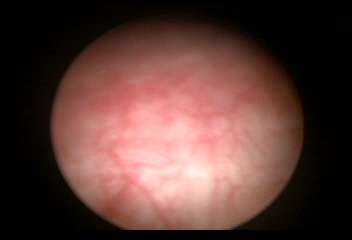
Modality: WLC
Class: Normal mucosa
Bladder cancer association: No